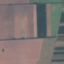
Label: AnnualCrop